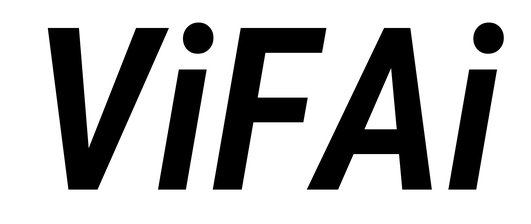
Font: Roboto-Italic_Condensed_SemiBold_Italic